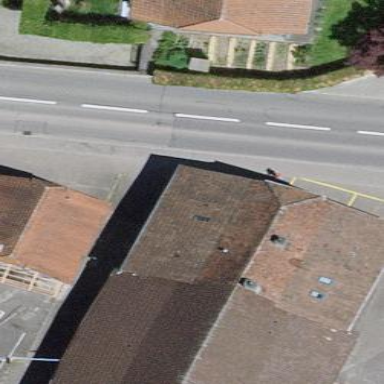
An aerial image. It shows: Residential building.